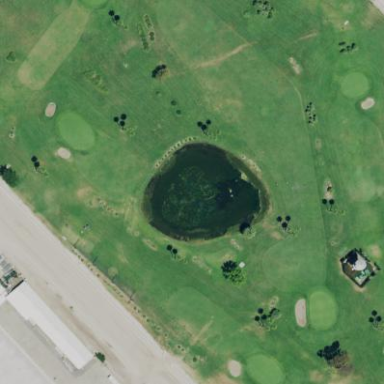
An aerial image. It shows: Water hazard in golf course. The hazard is natural water feature.